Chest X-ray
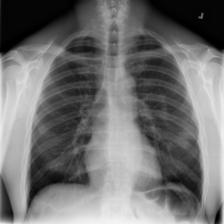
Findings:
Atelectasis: negative
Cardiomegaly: negative
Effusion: negative
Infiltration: negative
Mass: negative
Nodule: negative
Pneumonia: negative
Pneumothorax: negative
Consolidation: negative
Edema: negative
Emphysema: negative
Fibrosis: negative
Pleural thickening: negative
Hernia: negative